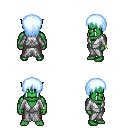
a pixel art fantasy rpg character, male body template, orc, green skin, white robe, red pants, white cyan plain hairstyle, bracelets, four views (front, back, left, right), 2x2 character sprite sheet, small pixel art, hard edges, no anti-aliasing